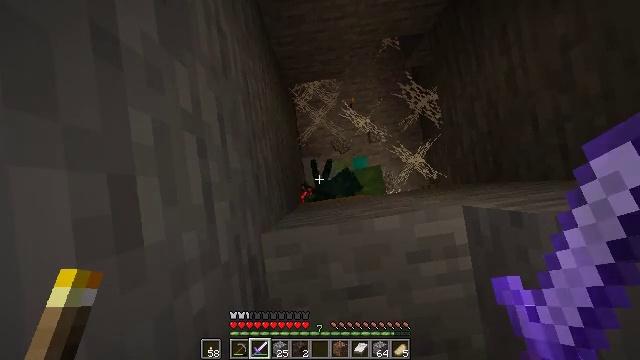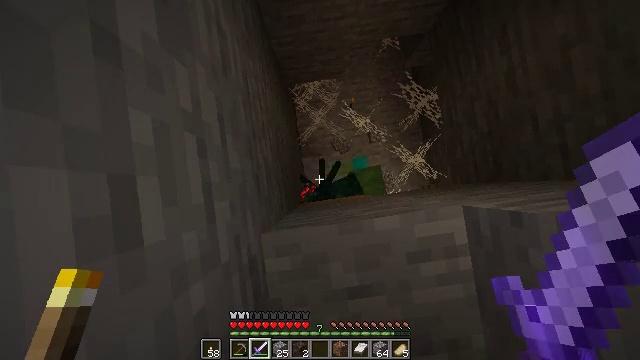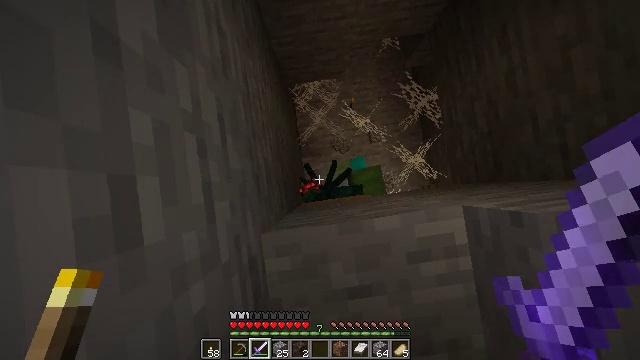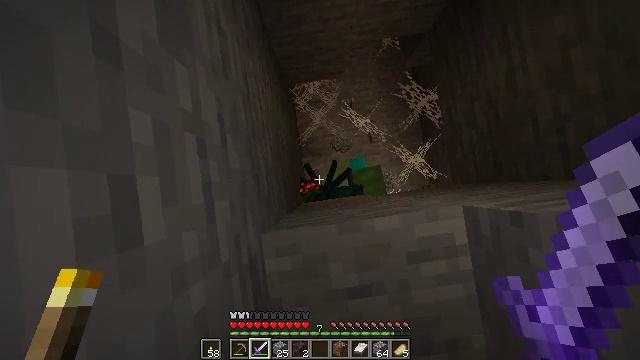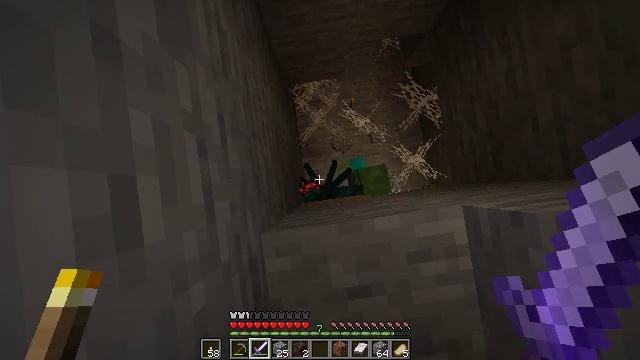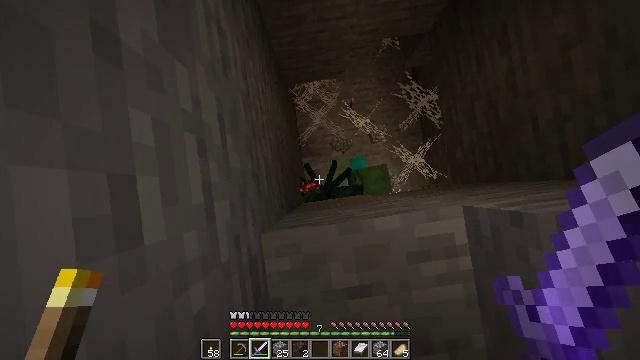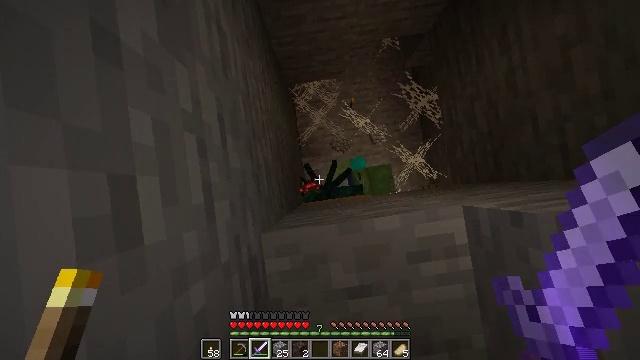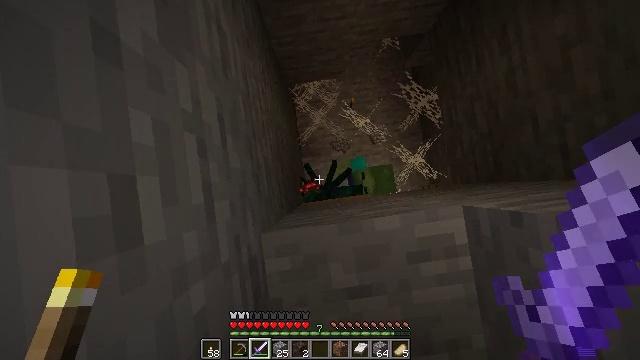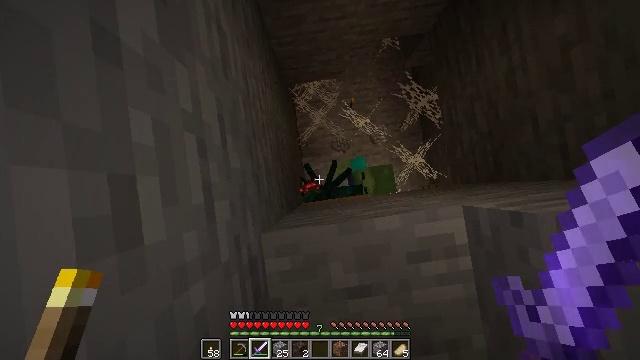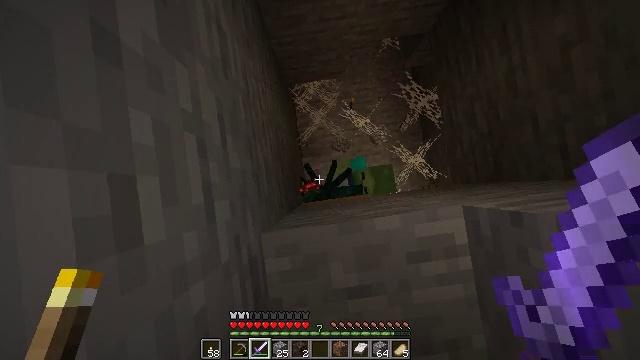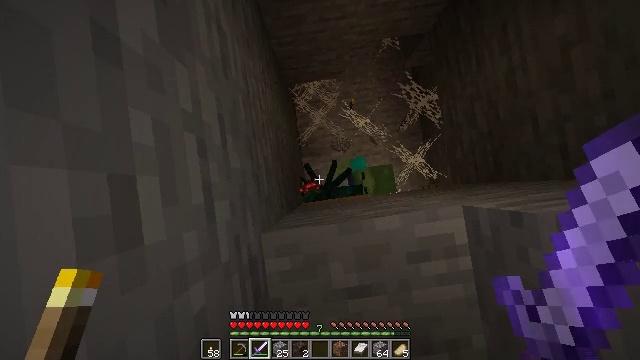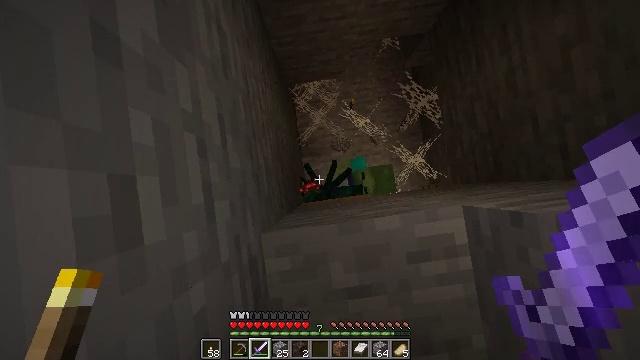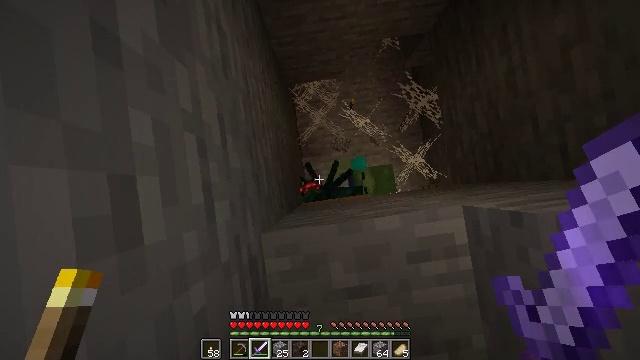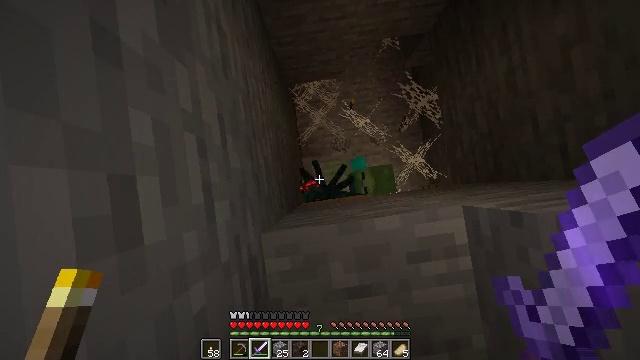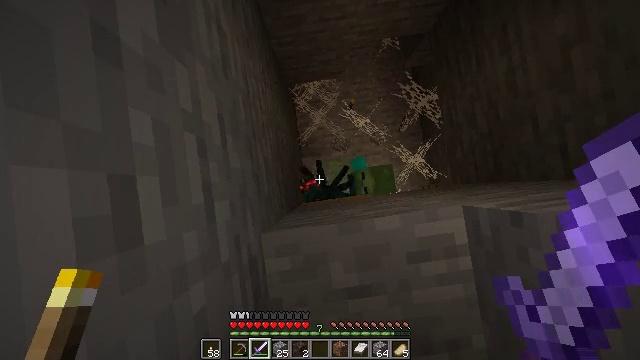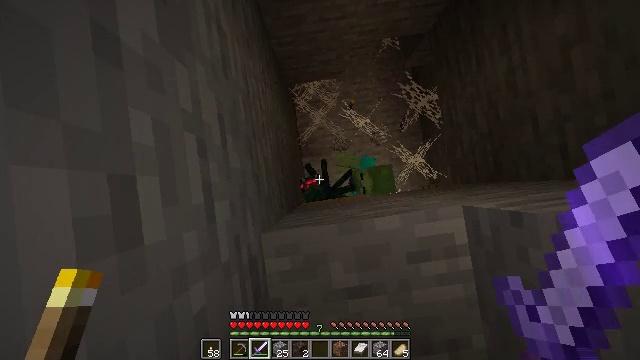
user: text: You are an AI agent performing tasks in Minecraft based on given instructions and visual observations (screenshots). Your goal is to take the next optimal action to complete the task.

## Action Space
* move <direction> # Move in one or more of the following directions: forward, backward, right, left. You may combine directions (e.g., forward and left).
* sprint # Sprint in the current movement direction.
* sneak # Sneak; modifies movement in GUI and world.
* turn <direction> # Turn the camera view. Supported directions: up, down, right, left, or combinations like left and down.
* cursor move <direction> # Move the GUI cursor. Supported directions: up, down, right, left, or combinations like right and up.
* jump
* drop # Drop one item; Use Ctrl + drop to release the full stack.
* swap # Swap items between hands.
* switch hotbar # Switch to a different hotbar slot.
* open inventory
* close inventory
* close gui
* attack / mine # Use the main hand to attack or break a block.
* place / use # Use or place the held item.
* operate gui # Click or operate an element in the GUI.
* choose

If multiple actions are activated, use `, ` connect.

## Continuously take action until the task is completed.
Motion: motion action
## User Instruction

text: Drop a bow.
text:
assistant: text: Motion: sneak
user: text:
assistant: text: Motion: sneak
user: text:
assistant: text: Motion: sneak
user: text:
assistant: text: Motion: sneak
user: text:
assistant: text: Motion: sneak
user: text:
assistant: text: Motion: sneak
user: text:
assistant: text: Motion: sneak
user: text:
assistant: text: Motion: sneak
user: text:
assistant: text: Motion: sneak
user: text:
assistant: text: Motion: sneak
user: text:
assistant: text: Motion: sneak
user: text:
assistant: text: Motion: sneak
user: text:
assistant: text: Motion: sneak
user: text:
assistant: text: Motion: sneak
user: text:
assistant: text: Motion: sneak
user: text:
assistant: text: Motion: sneak
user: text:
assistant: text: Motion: sneak
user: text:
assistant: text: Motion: sneak
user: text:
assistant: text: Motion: sneak
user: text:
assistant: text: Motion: sneak
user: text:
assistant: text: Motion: sneak
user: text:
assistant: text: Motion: sneak
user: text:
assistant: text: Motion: sneak
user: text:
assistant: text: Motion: sneak
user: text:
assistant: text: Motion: move back, sneak
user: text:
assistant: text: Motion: move back, sneak
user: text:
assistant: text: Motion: move back, sneak
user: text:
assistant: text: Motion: move back, sneak
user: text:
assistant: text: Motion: sneak
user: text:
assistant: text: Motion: sneak